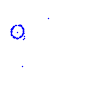
Particle: kaon